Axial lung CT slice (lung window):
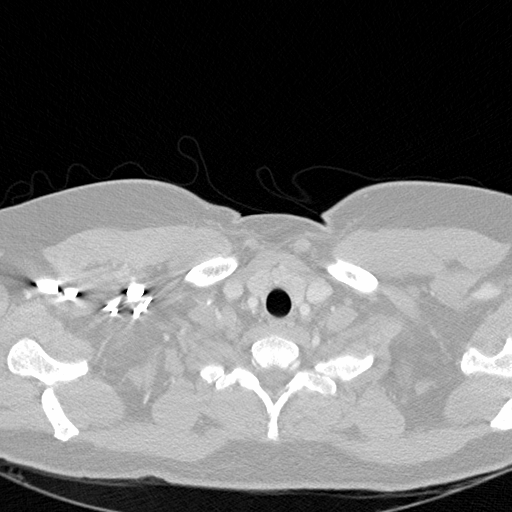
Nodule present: no